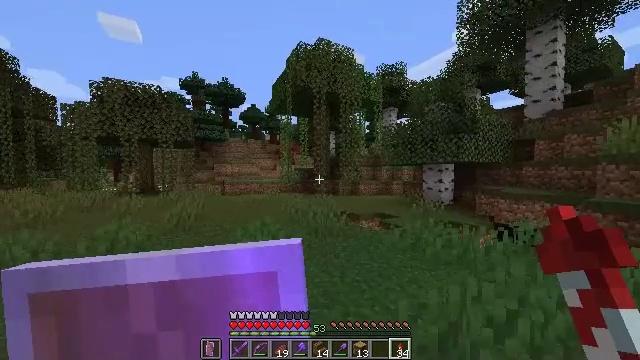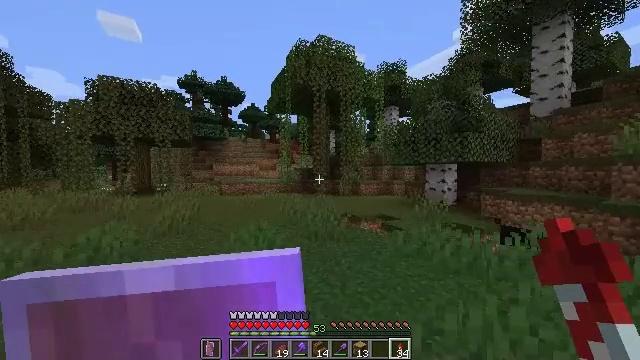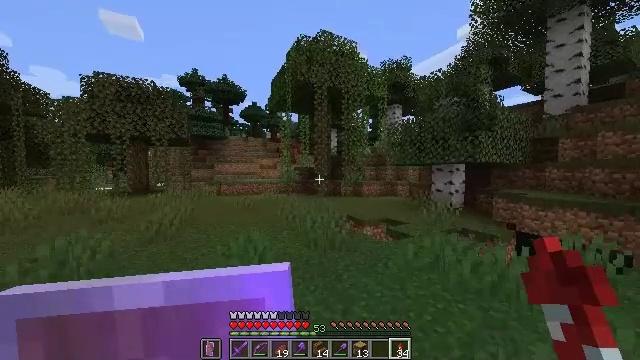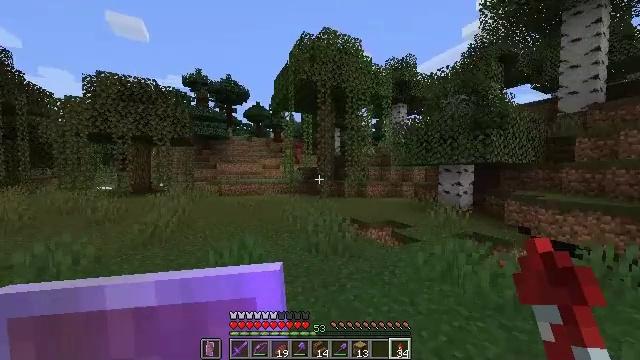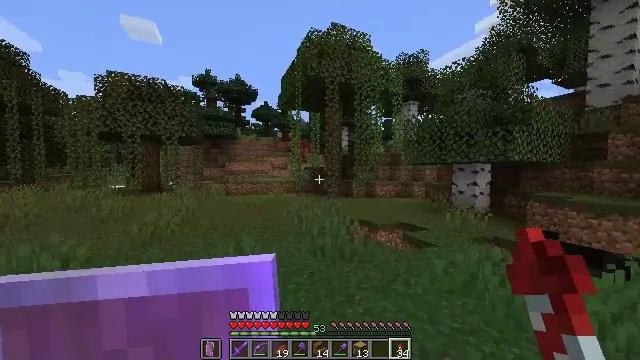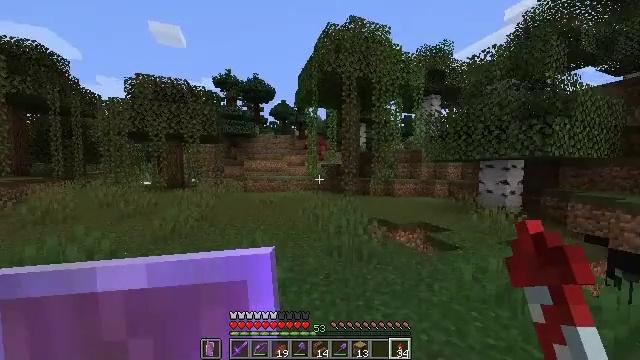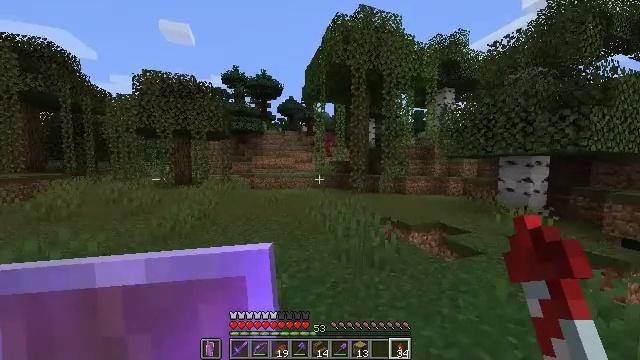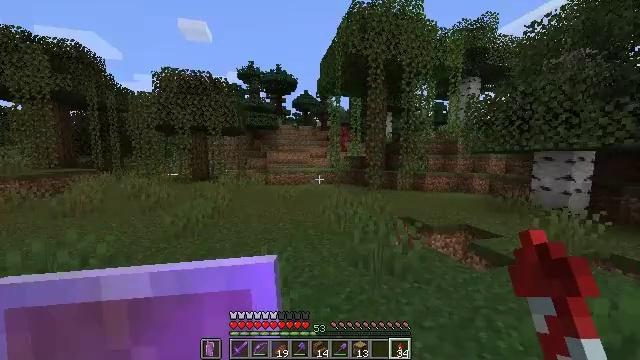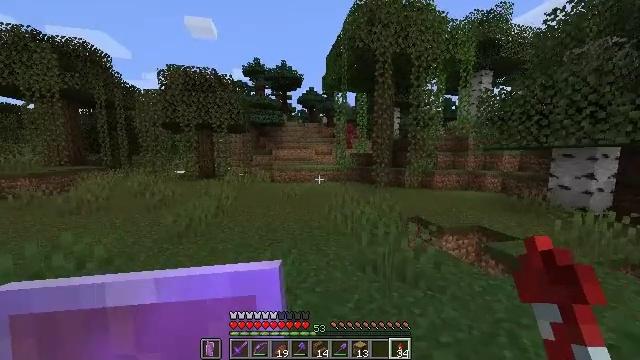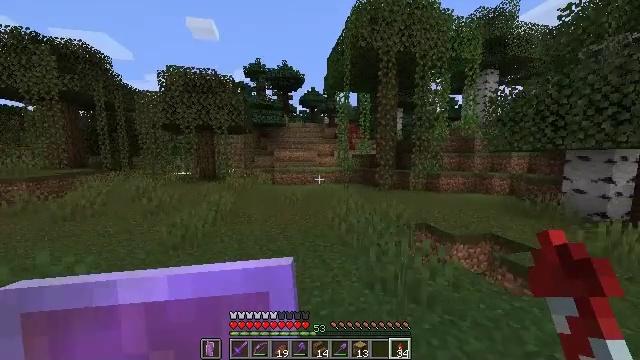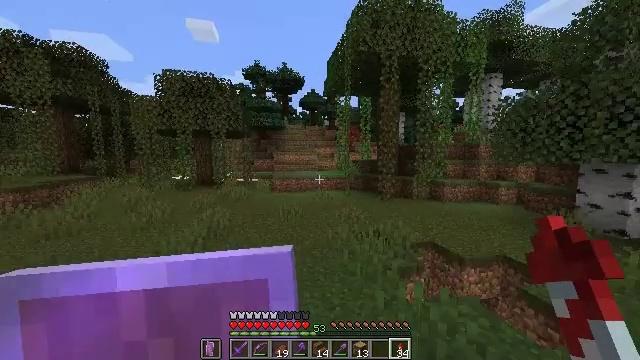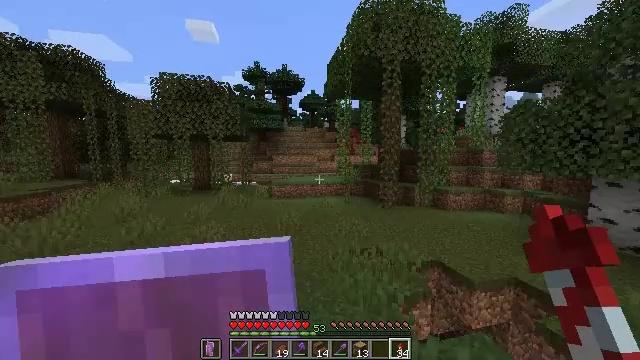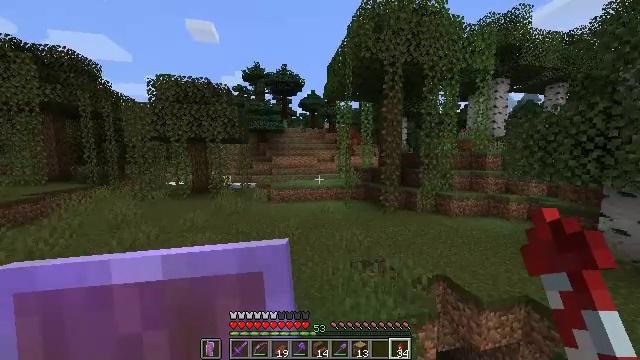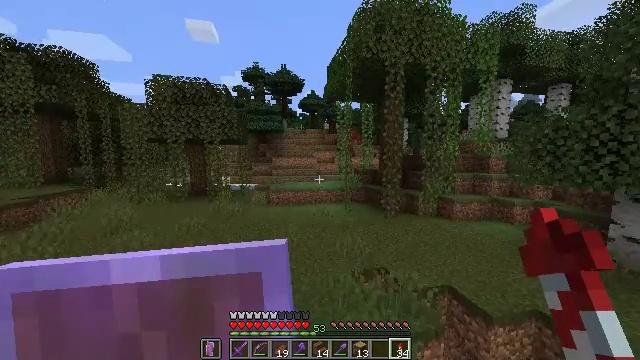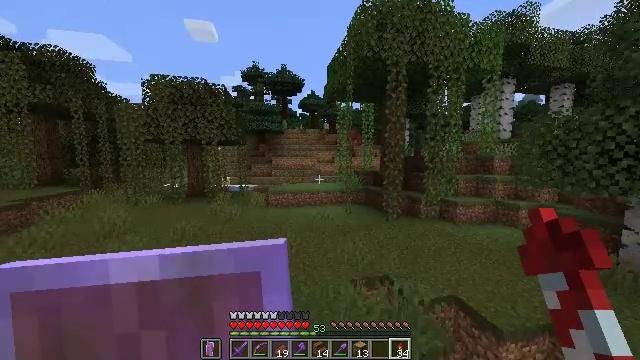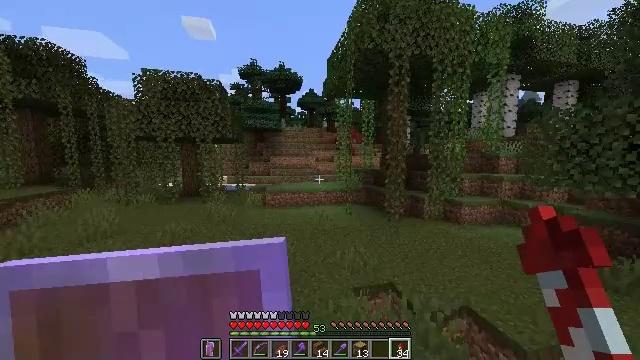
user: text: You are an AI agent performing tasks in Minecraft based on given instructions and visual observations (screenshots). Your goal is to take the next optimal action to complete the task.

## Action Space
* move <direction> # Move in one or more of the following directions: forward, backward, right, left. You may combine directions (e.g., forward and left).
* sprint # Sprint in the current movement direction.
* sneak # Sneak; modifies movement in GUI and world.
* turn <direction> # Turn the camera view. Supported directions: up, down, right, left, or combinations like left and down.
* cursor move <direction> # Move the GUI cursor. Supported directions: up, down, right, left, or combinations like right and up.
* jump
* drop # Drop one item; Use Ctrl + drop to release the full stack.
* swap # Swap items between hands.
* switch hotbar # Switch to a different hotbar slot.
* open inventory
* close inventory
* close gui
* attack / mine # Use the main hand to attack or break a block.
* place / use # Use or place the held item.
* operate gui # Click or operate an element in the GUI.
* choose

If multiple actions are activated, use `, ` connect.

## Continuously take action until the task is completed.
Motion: motion action
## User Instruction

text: Break the spruce log from the tree.
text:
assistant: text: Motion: move forward, sprint
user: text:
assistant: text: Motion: move forward, sprint
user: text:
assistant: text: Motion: move forward, sprint
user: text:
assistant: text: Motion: move forward, sprint, turn left
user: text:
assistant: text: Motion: move forward, sprint, turn left
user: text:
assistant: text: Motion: move forward, sprint, turn left
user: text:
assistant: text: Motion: move forward, sprint, turn left and down
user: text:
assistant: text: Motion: move forward, sprint, turn left
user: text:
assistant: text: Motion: move forward, sprint, jump
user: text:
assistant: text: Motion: move forward, sprint, jump
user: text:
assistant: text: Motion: move forward, sprint, jump
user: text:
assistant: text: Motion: move forward, sprint, jump
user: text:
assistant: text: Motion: move forward, sprint, jump
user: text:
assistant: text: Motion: move forward, sprint
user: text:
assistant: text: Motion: move forward, sprint
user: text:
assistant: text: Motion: move forward, sprint, turn right and down
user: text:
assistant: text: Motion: move forward, sprint, turn right and down
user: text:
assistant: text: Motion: move forward, sprint, turn right and down
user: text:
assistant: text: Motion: move forward, sprint
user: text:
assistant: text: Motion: move forward, sprint, turn left and up
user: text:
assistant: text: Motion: move forward, sprint, turn left and up
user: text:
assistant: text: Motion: move forward, sprint, turn left and up, jump
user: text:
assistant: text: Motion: move forward, sprint, jump
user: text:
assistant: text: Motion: move forward, sprint, jump
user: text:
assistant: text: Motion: move forward, sprint, jump
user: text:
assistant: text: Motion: move forward, sprint, jump
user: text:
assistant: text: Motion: move forward, sprint, turn right and down
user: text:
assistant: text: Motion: move forward, sprint, turn right and down
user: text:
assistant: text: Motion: move forward, sprint, turn right
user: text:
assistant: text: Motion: move forward, sprint